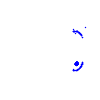
Particle: kaon